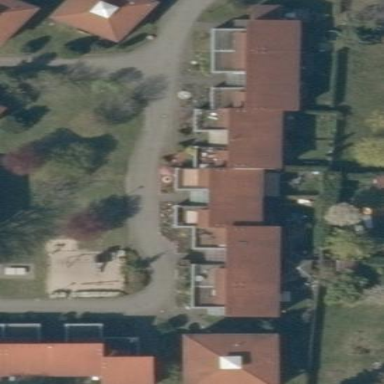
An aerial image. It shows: Terrace building.